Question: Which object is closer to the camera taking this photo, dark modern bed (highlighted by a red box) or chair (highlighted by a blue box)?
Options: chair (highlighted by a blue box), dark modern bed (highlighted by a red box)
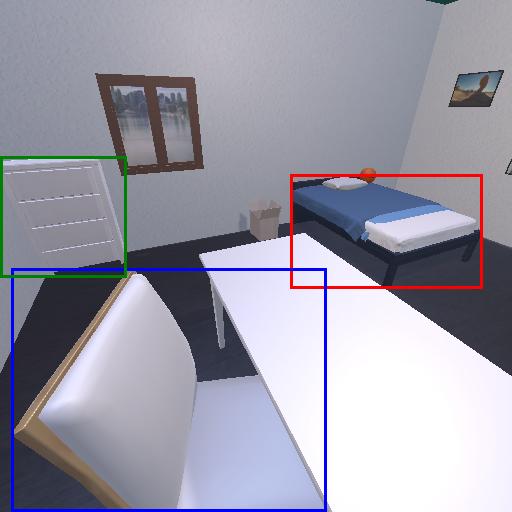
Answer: chair (highlighted by a blue box)